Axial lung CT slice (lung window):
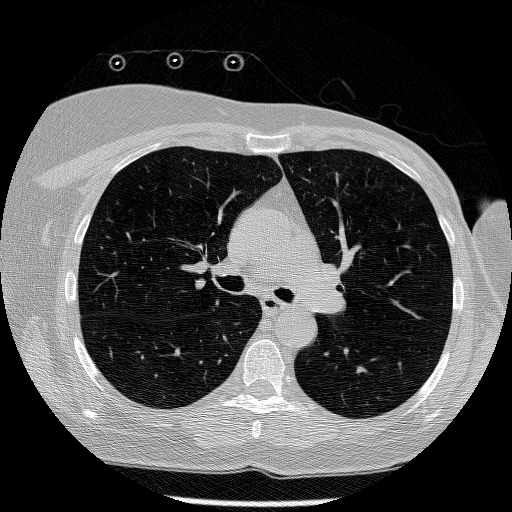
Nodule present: no